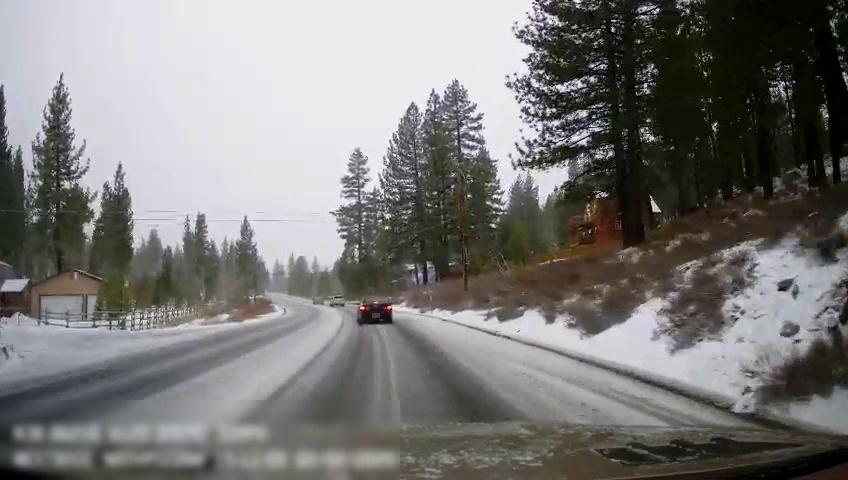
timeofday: Day
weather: Snowy
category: Drivable Space
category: Vehicles | Car
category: Vehicles | SUV
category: Vehicles | Car